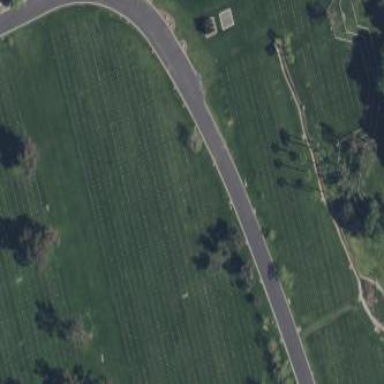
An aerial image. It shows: Grave yard.